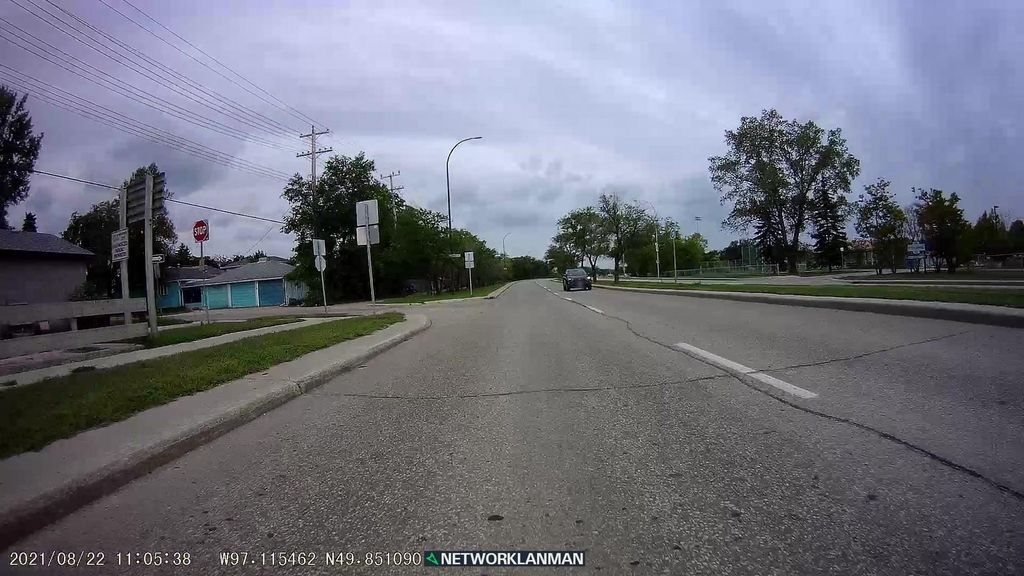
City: winnipeg